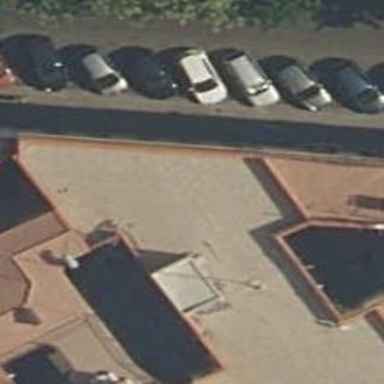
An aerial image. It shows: Residential building.